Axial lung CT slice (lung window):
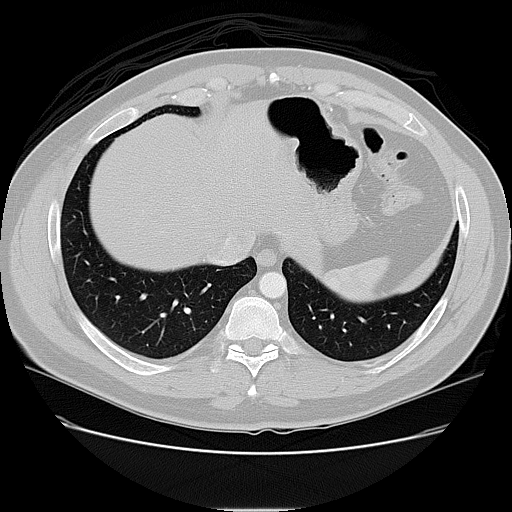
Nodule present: no